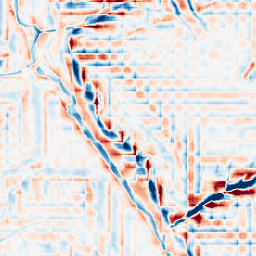
Category: wavelet
Decomposition family: wavelet_dwt
Decomposition parameters: wavelet: db2
level: 4
Upsampling method: sinc_blackman
Upsampling parameters: scale: 2
kernel_size: 16
Upsampling scale: 2